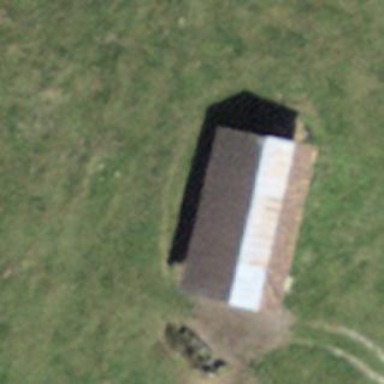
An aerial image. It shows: Farm auxiliary building.